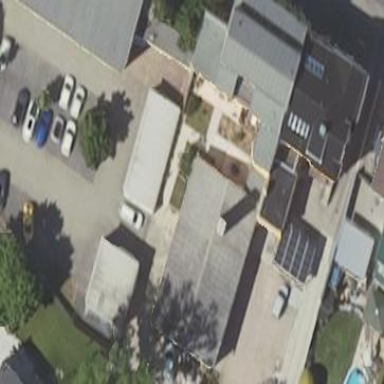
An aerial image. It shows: Shed building.